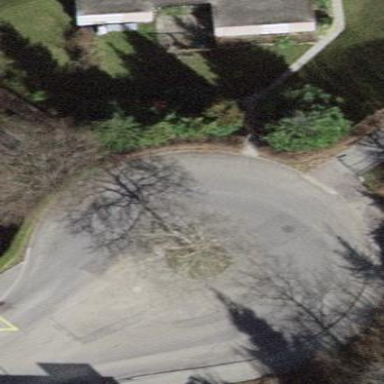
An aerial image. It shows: Residential road with roundabout.